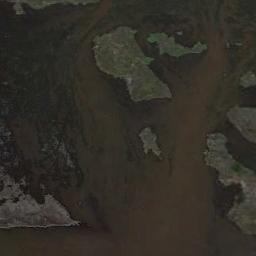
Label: wetland